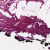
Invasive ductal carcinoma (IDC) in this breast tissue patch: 0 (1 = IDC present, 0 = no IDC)